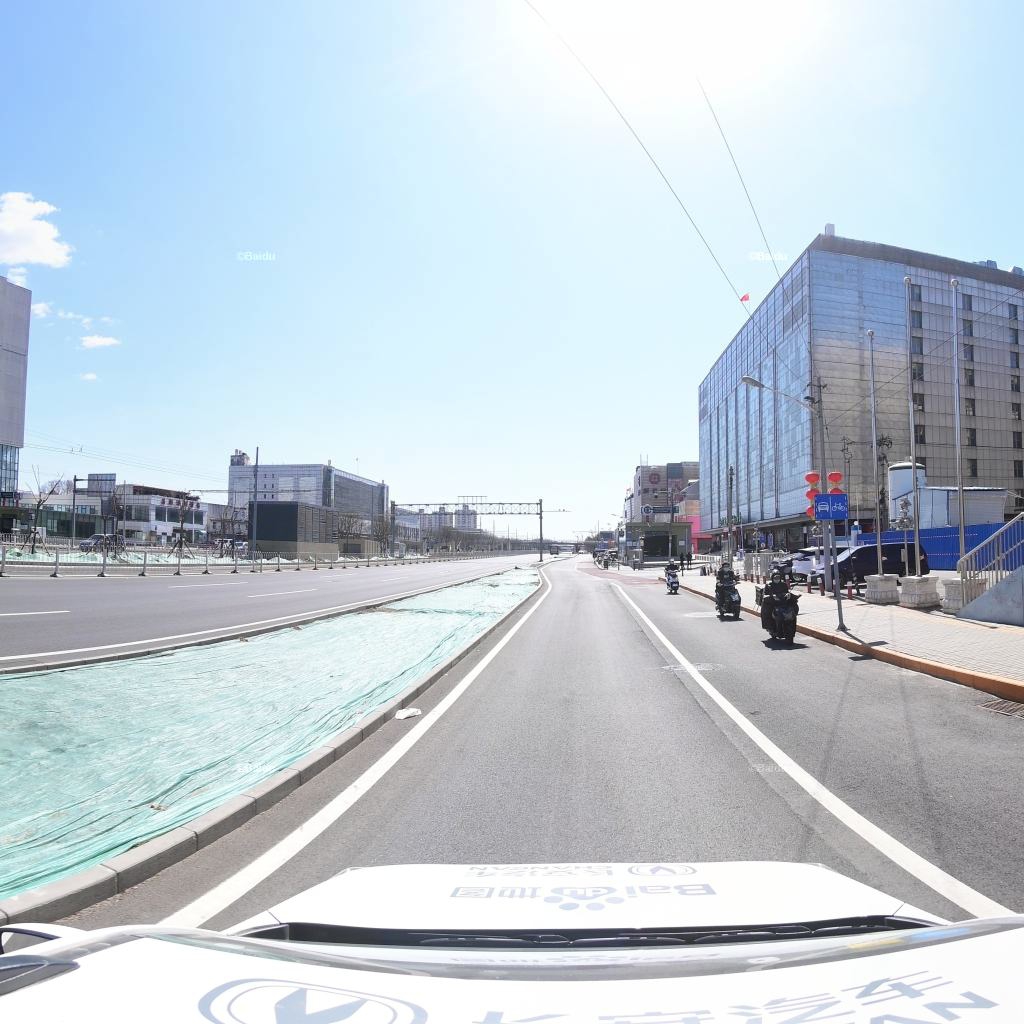
Region: Fengtai
Road damage annotations: longitudinal crack